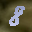
Label: 8